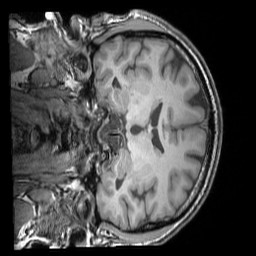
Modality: T1w
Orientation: coronal
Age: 52
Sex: male
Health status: ill
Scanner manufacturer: siemens
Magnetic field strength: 3 T
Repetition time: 1.75 s
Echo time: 0.00418 s